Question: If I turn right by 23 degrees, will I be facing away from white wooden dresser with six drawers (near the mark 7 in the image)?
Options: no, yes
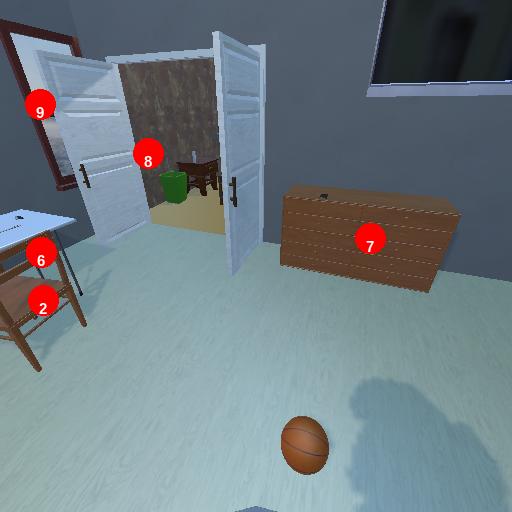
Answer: no